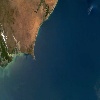
Label: water